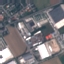
Land use / land cover class: Industrial